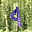
Label: 4